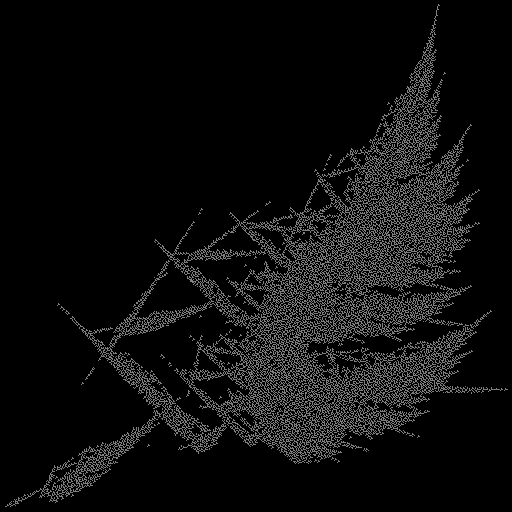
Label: turbanshell